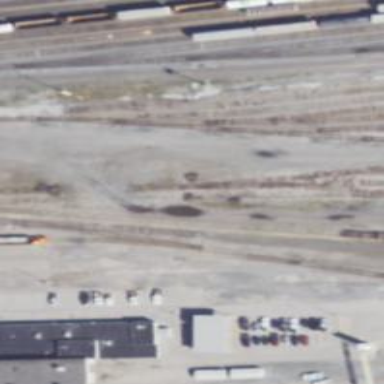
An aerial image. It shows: Railway siding for service.